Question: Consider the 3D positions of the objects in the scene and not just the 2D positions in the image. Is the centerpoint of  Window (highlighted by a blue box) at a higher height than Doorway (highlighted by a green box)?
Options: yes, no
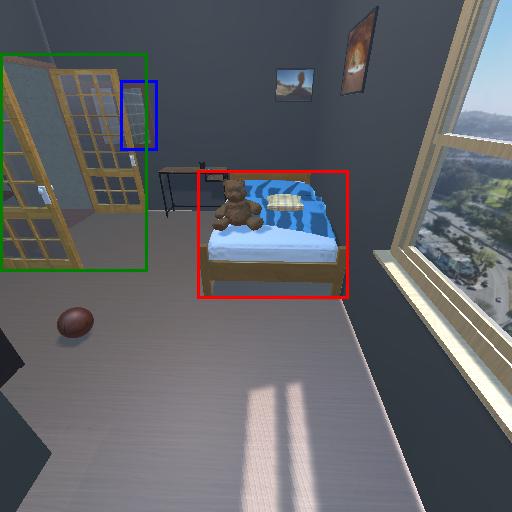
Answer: yes